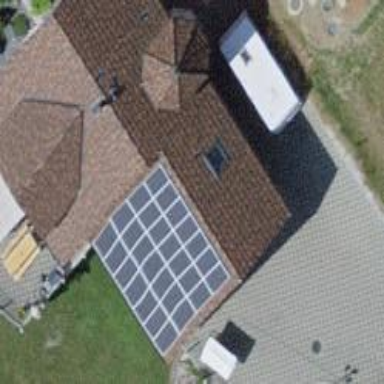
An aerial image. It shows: Solar power generator with photovoltaic panels.